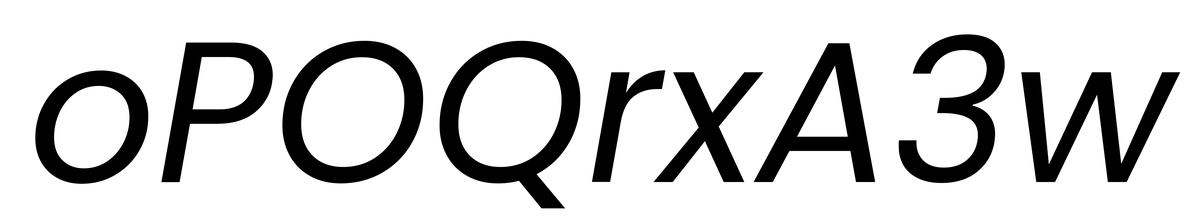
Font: Poppins-Italic